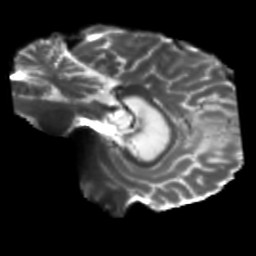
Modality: T2w
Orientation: sagittal
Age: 61
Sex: male
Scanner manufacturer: siemens
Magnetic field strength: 3 T
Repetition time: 5.25 s
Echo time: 0.08 s